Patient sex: F
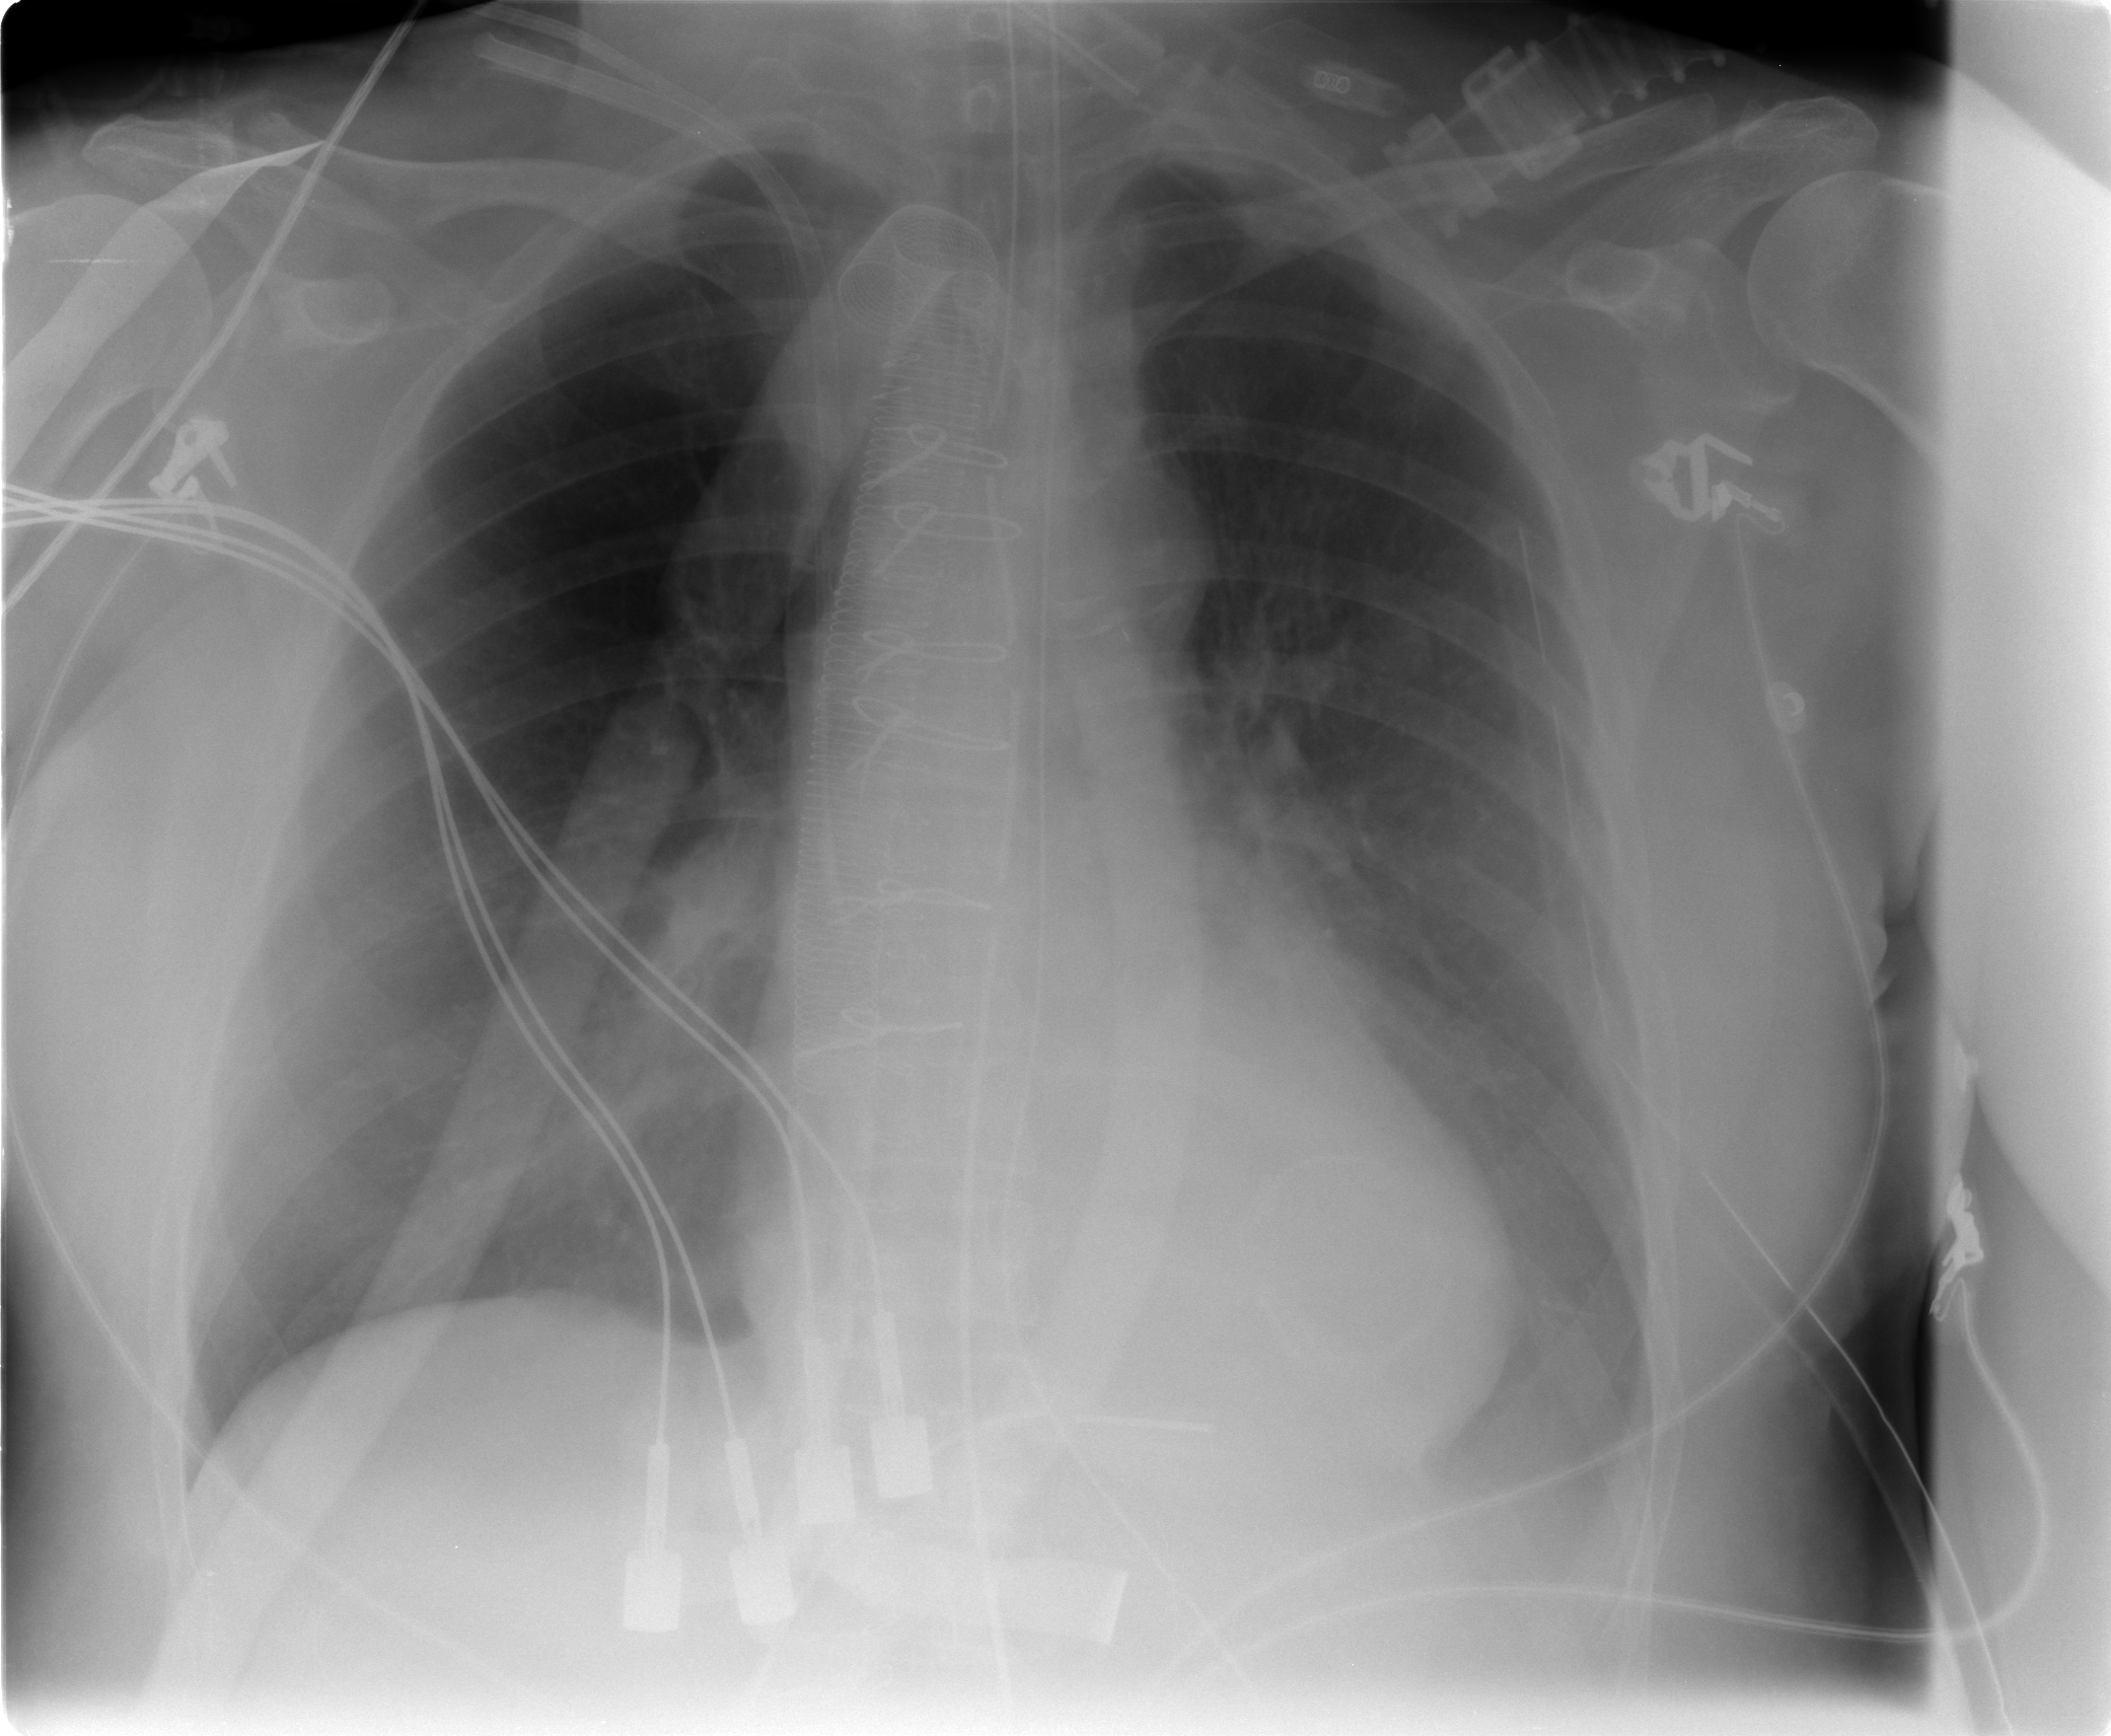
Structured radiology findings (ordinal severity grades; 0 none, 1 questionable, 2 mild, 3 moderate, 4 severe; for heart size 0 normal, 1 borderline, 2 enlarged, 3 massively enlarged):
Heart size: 0
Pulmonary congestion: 0
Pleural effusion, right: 1
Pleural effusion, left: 2
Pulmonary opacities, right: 0
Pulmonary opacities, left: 0
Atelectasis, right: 2
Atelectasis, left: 2